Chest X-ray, PA view. Patient: 28 years old, sex M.
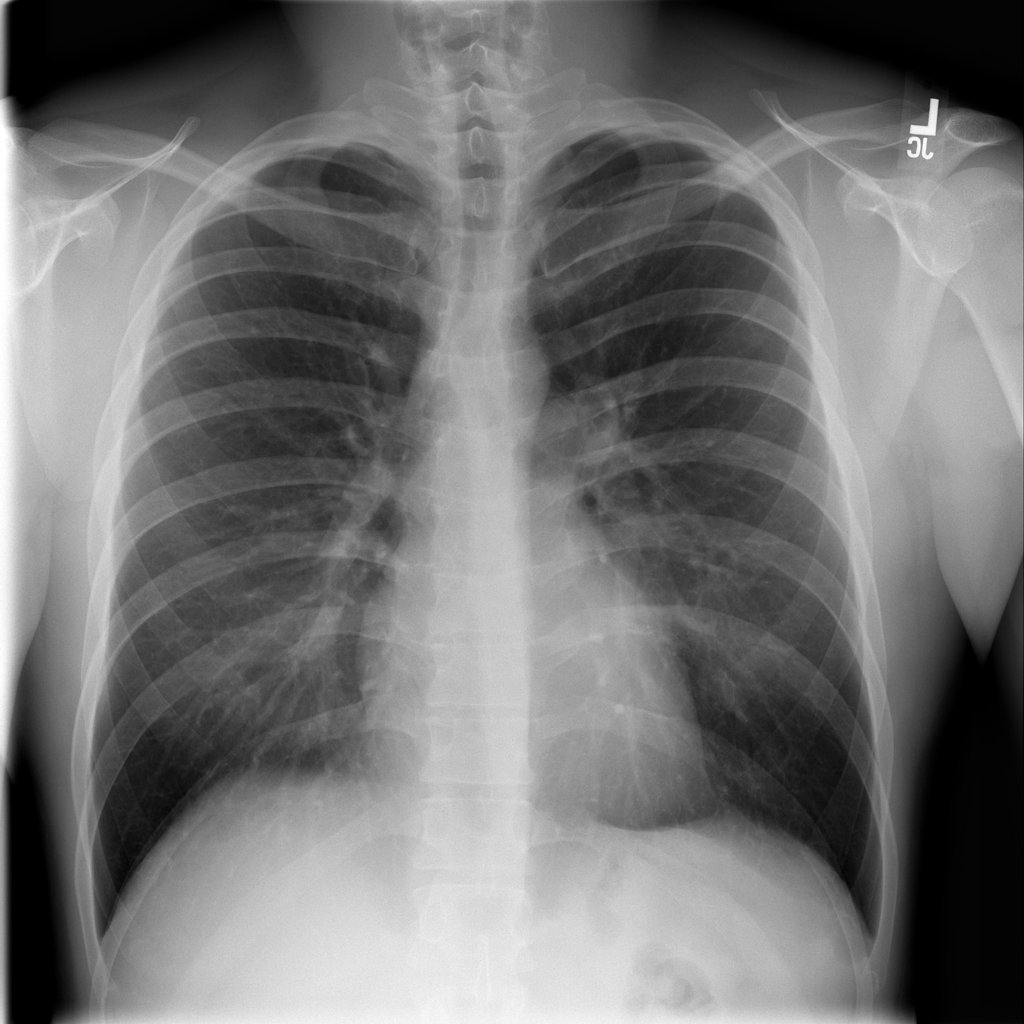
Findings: No Finding